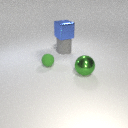
large gray rubber cylinder below large blue metal cube